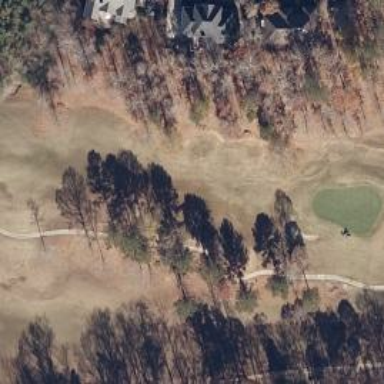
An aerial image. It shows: Golf hole.